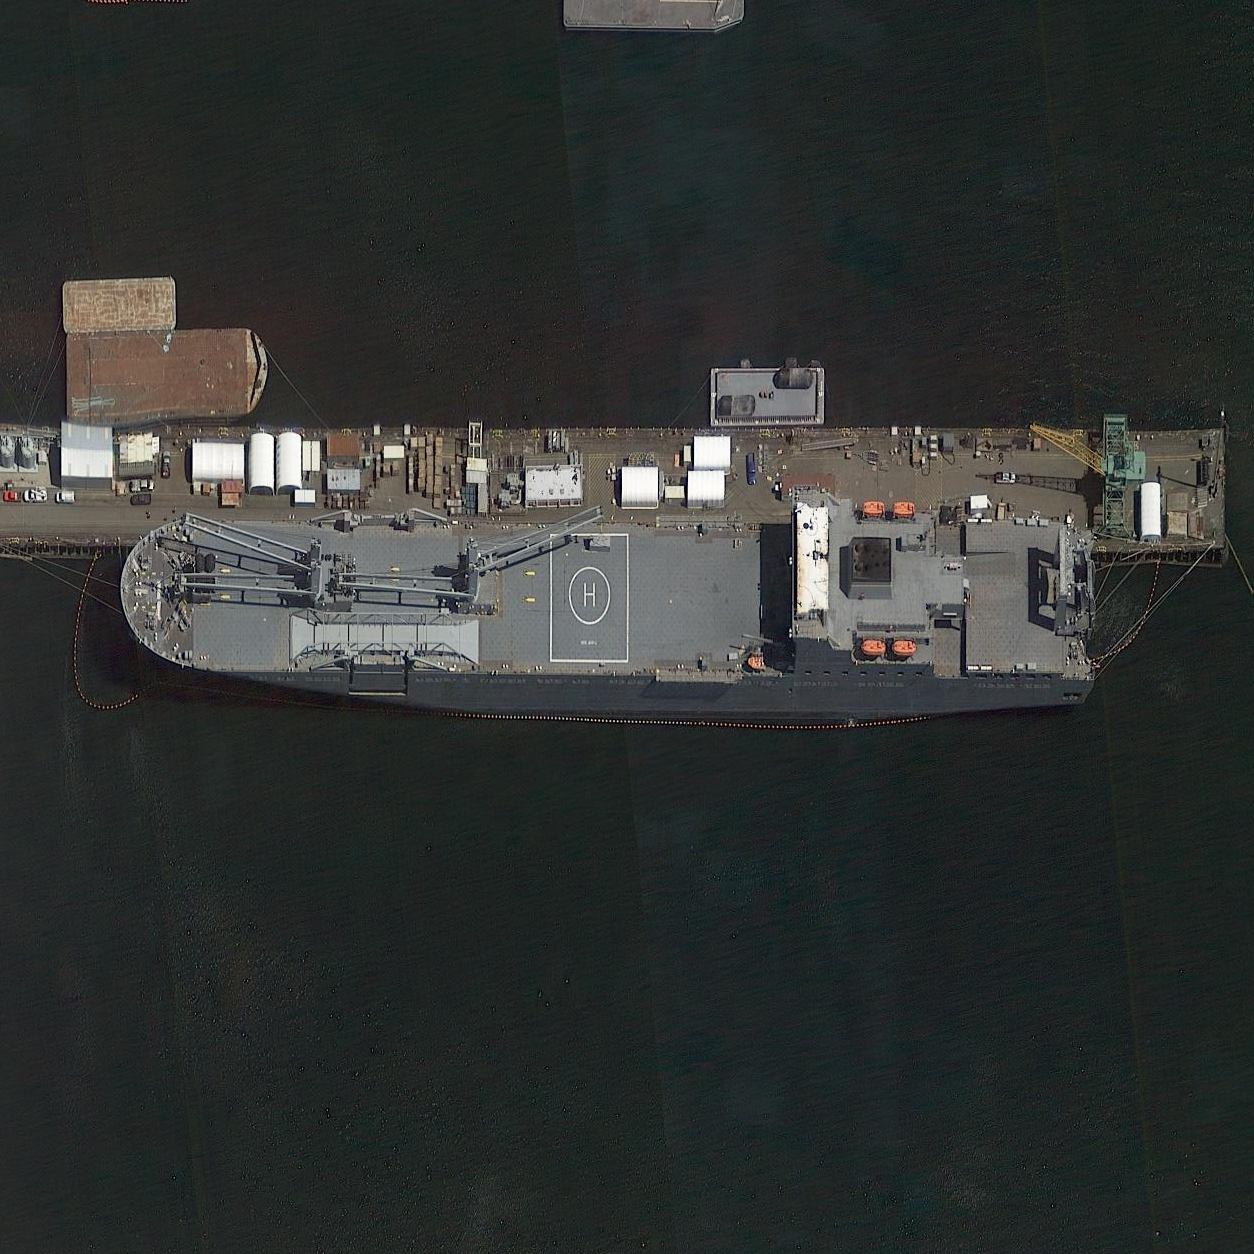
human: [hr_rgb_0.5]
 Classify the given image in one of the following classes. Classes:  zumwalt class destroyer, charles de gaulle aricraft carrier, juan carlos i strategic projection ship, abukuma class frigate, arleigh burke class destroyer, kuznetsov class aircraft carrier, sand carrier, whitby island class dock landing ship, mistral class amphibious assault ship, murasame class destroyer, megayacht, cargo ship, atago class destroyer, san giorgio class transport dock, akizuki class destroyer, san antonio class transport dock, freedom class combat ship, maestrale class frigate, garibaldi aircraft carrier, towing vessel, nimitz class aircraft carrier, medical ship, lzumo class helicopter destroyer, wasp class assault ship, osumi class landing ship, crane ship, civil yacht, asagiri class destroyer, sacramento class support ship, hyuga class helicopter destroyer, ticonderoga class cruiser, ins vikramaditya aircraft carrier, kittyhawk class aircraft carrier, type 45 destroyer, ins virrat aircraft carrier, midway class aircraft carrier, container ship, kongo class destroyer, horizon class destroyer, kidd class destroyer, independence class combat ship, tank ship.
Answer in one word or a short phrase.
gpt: Crane ship